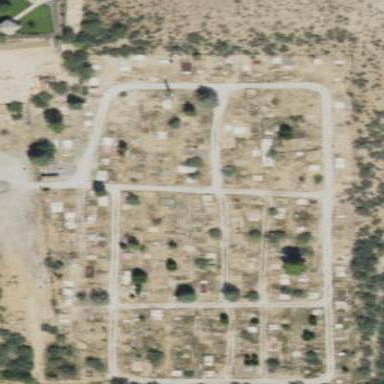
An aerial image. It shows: Graveyard.